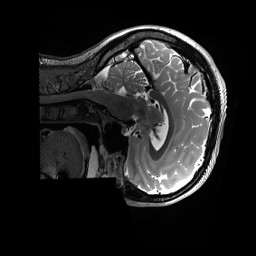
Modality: T2w
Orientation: sagittal
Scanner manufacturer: siemens
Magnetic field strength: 3 T
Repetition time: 3.2 s
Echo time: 0.564 s